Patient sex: F
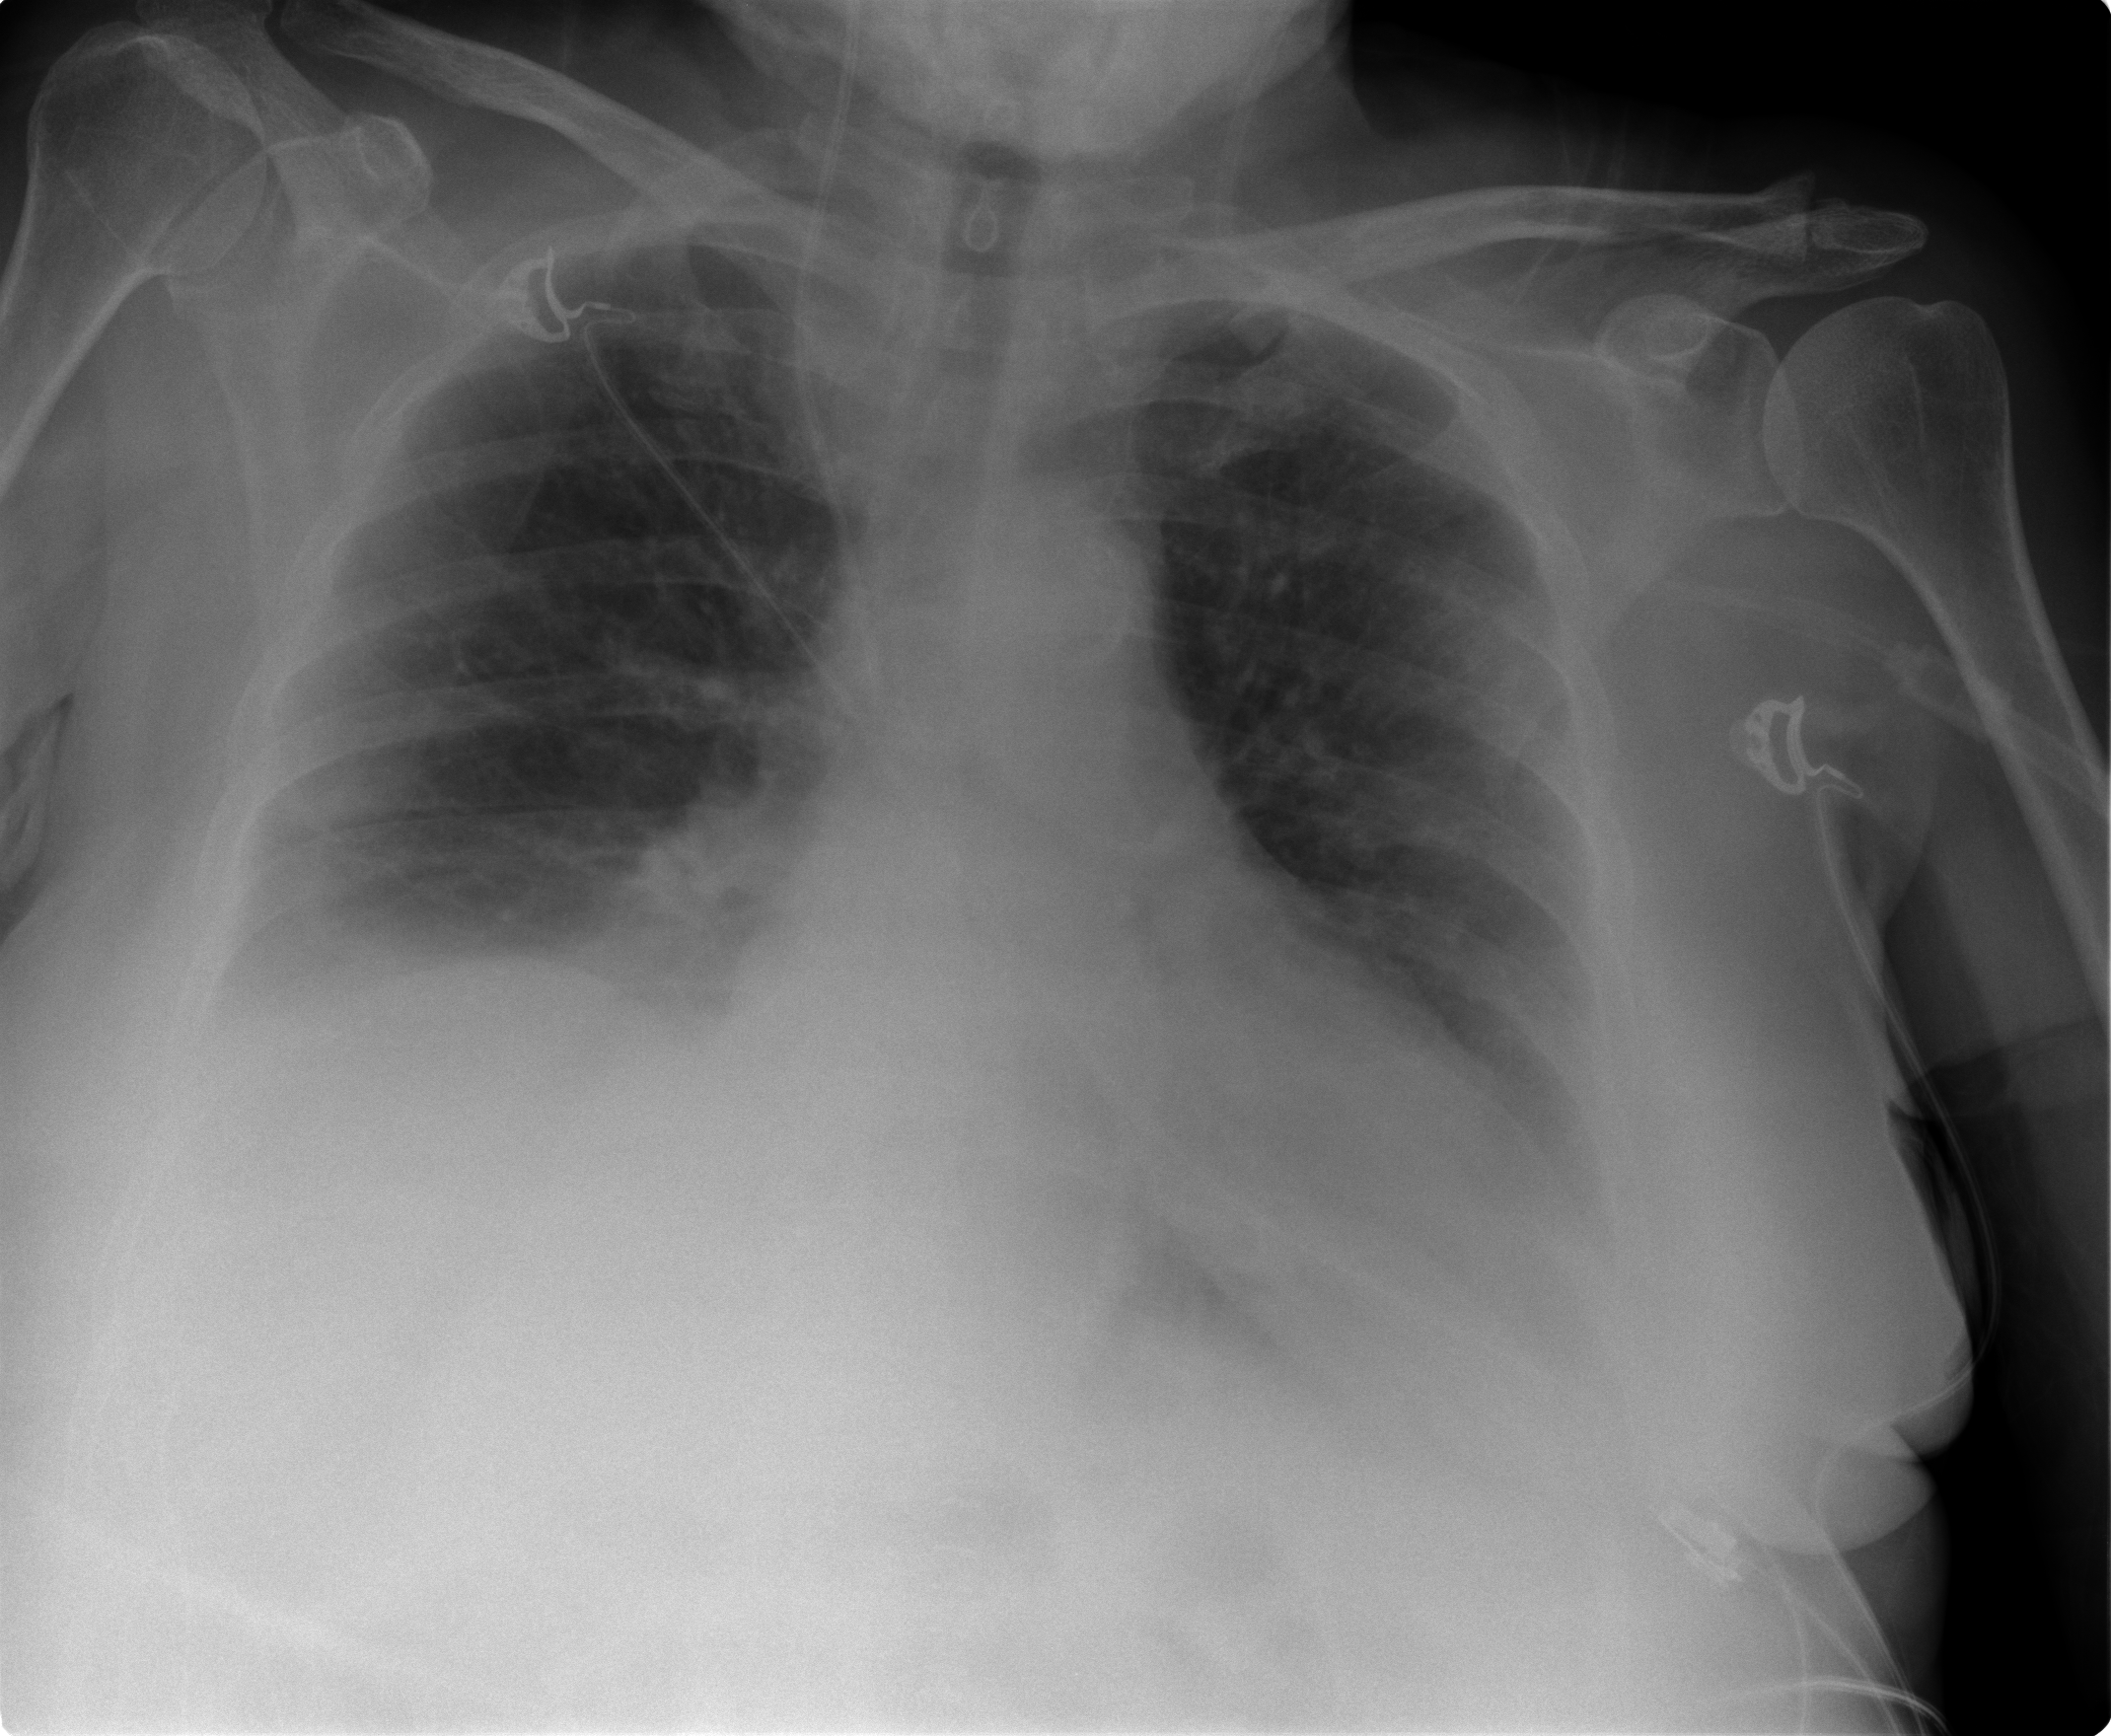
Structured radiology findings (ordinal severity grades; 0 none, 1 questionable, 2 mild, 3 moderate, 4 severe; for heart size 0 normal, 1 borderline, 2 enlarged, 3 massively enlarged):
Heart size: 1
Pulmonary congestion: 0
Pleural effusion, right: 1
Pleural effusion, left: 1
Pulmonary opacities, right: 1
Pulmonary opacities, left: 0
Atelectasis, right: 2
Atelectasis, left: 2